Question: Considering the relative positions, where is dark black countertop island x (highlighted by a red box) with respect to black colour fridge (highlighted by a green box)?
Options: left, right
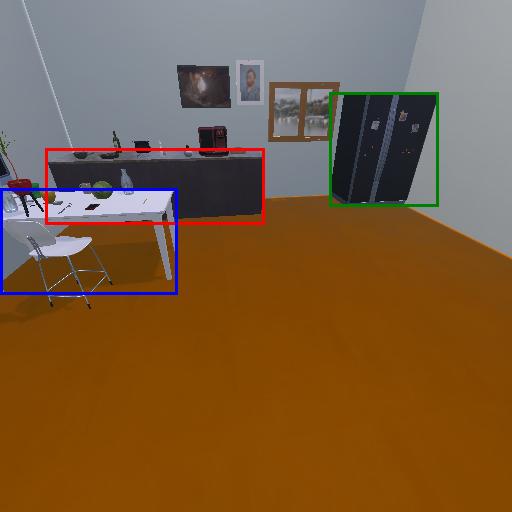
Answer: left